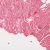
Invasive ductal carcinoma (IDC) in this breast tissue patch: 0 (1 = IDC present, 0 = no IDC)